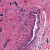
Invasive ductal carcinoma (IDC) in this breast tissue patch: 1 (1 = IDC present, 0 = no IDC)